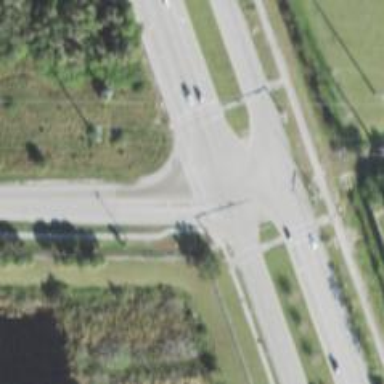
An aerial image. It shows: Uncontrolled crossing on the road.